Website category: phone
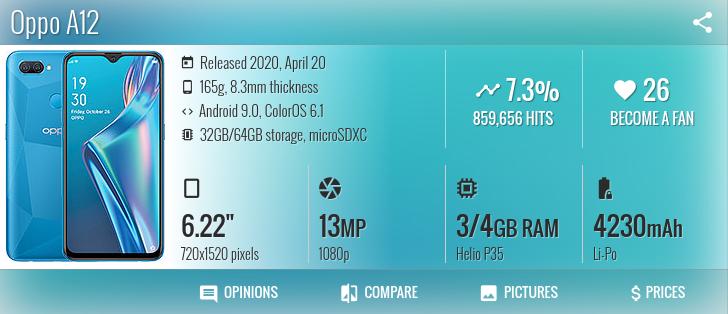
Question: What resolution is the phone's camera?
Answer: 1080p

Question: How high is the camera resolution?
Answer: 1080p

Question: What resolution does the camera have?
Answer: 1080p

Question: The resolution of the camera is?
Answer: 1080p

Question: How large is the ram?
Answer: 3/4 GB RAM

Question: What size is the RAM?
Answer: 3/4 GB RAM

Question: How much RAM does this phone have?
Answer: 3/4 GB RAM

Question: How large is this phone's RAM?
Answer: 3/4 GB RAM

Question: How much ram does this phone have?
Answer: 3/4 GB RAM

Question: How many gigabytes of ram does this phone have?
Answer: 3/4 GB RAM

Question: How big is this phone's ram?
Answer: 3/4 GB RAM

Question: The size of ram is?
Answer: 3/4 GB RAM

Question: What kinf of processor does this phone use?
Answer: Helio P35

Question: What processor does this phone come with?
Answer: Helio P35

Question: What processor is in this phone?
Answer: Helio P35

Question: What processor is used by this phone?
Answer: Helio P35

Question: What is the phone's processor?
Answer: Helio P35

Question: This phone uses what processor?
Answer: Helio P35

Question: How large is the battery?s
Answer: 4230 mAh

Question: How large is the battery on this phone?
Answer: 4230 mAh

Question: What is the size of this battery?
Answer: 4230 mAh

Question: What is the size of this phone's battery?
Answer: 4230 mAh

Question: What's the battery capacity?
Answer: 4230 mAh

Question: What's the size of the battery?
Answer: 4230 mAh

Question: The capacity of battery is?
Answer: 4230 mAh